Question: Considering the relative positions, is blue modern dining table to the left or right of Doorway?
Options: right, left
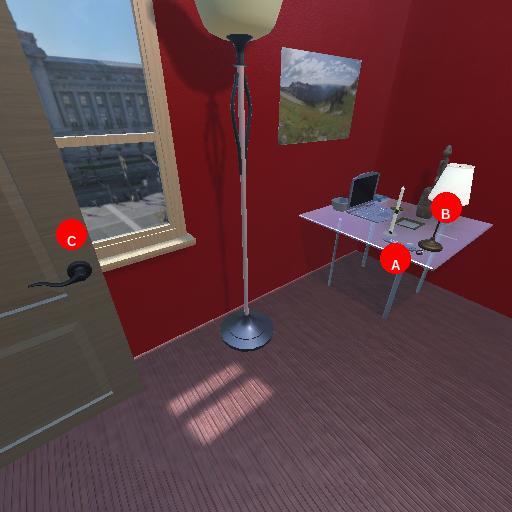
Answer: right